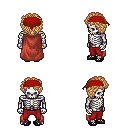
a pixel art fantasy rpg character, male body template, skeleton, maroon cape, red pants, light blonde curly afro hairstyle, red bandana, ghillies, four views (front, back, left, right), 2x2 character sprite sheet, small pixel art, hard edges, no anti-aliasing